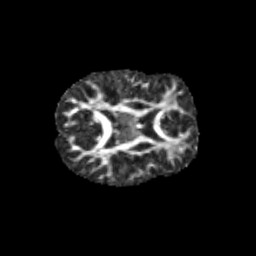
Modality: FA
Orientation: axial
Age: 12
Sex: female
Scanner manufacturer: siemens
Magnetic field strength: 3 T
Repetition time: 3.8 s
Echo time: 0.07 s